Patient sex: M
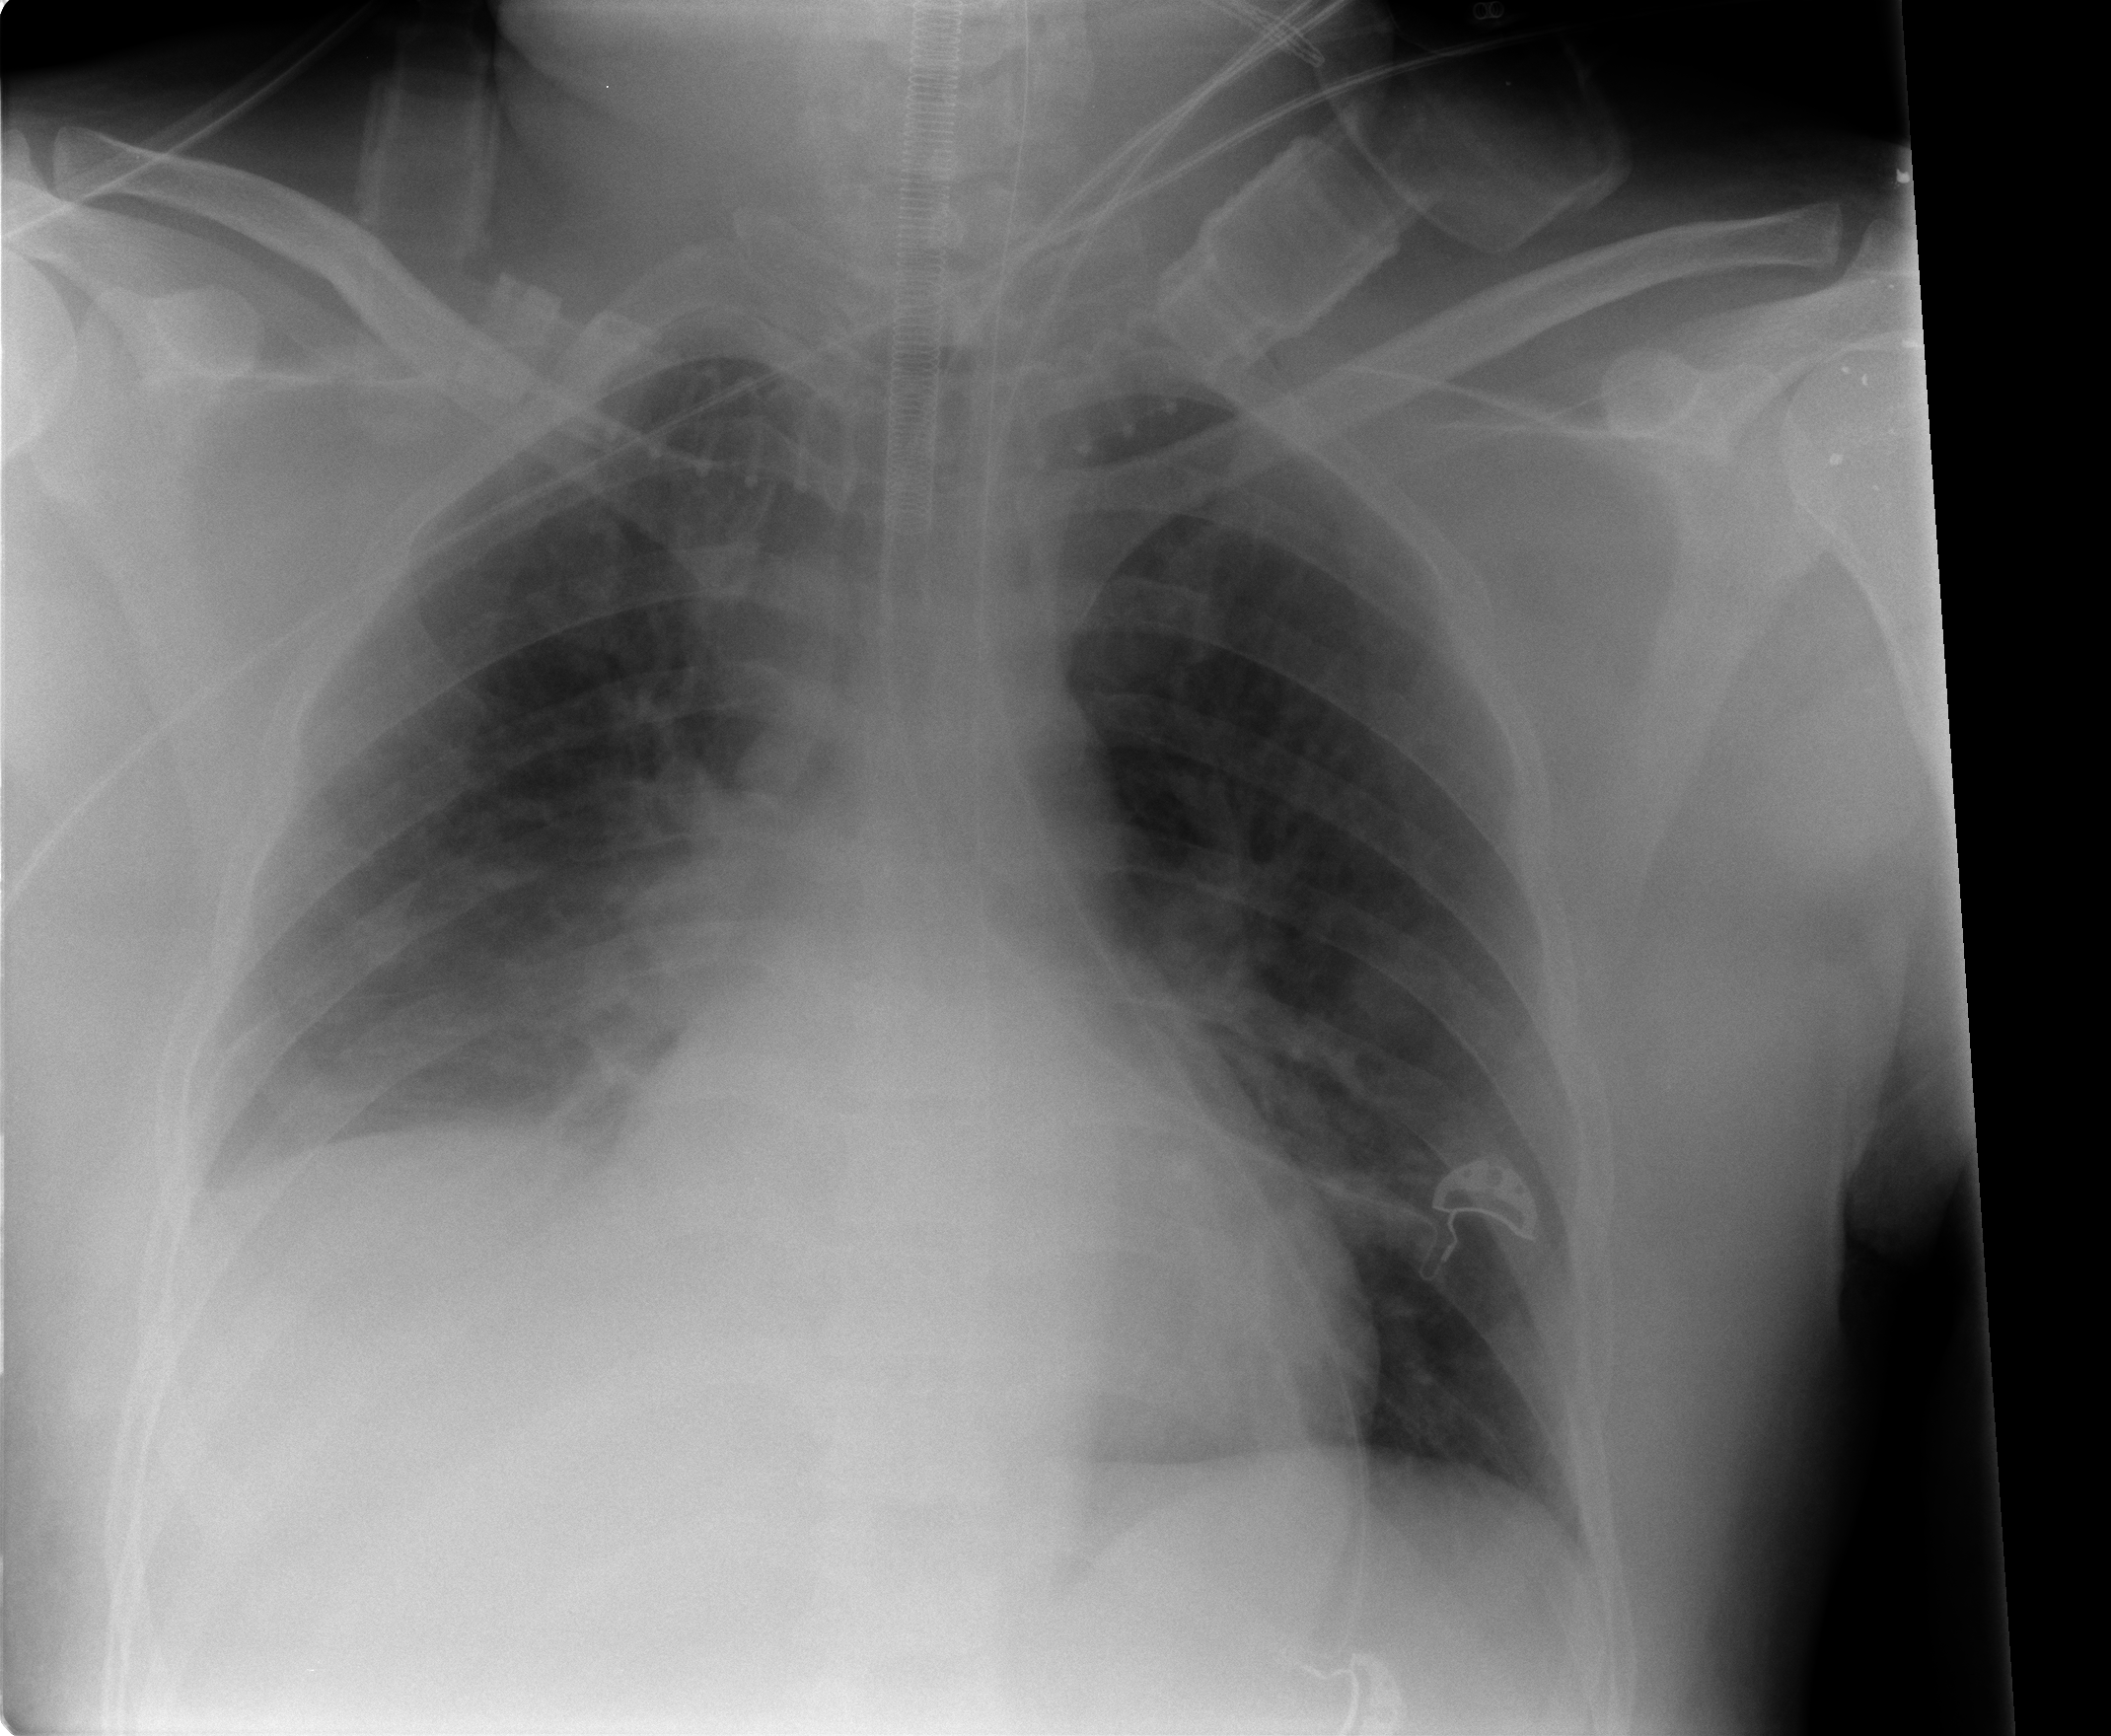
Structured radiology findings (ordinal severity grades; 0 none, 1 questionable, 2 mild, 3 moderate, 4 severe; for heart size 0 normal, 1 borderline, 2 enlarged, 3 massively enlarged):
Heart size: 0
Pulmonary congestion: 1
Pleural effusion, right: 1
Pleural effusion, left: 0
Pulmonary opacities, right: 0
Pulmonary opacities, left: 0
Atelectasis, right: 0
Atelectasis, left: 0